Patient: sex F, age 64
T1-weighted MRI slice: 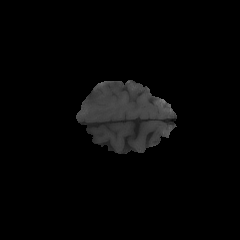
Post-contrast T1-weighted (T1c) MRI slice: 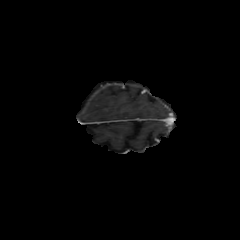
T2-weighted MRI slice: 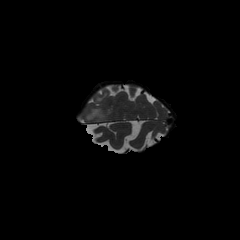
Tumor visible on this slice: yes
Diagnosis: Glioblastoma, IDH-wildtype
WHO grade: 4